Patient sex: F
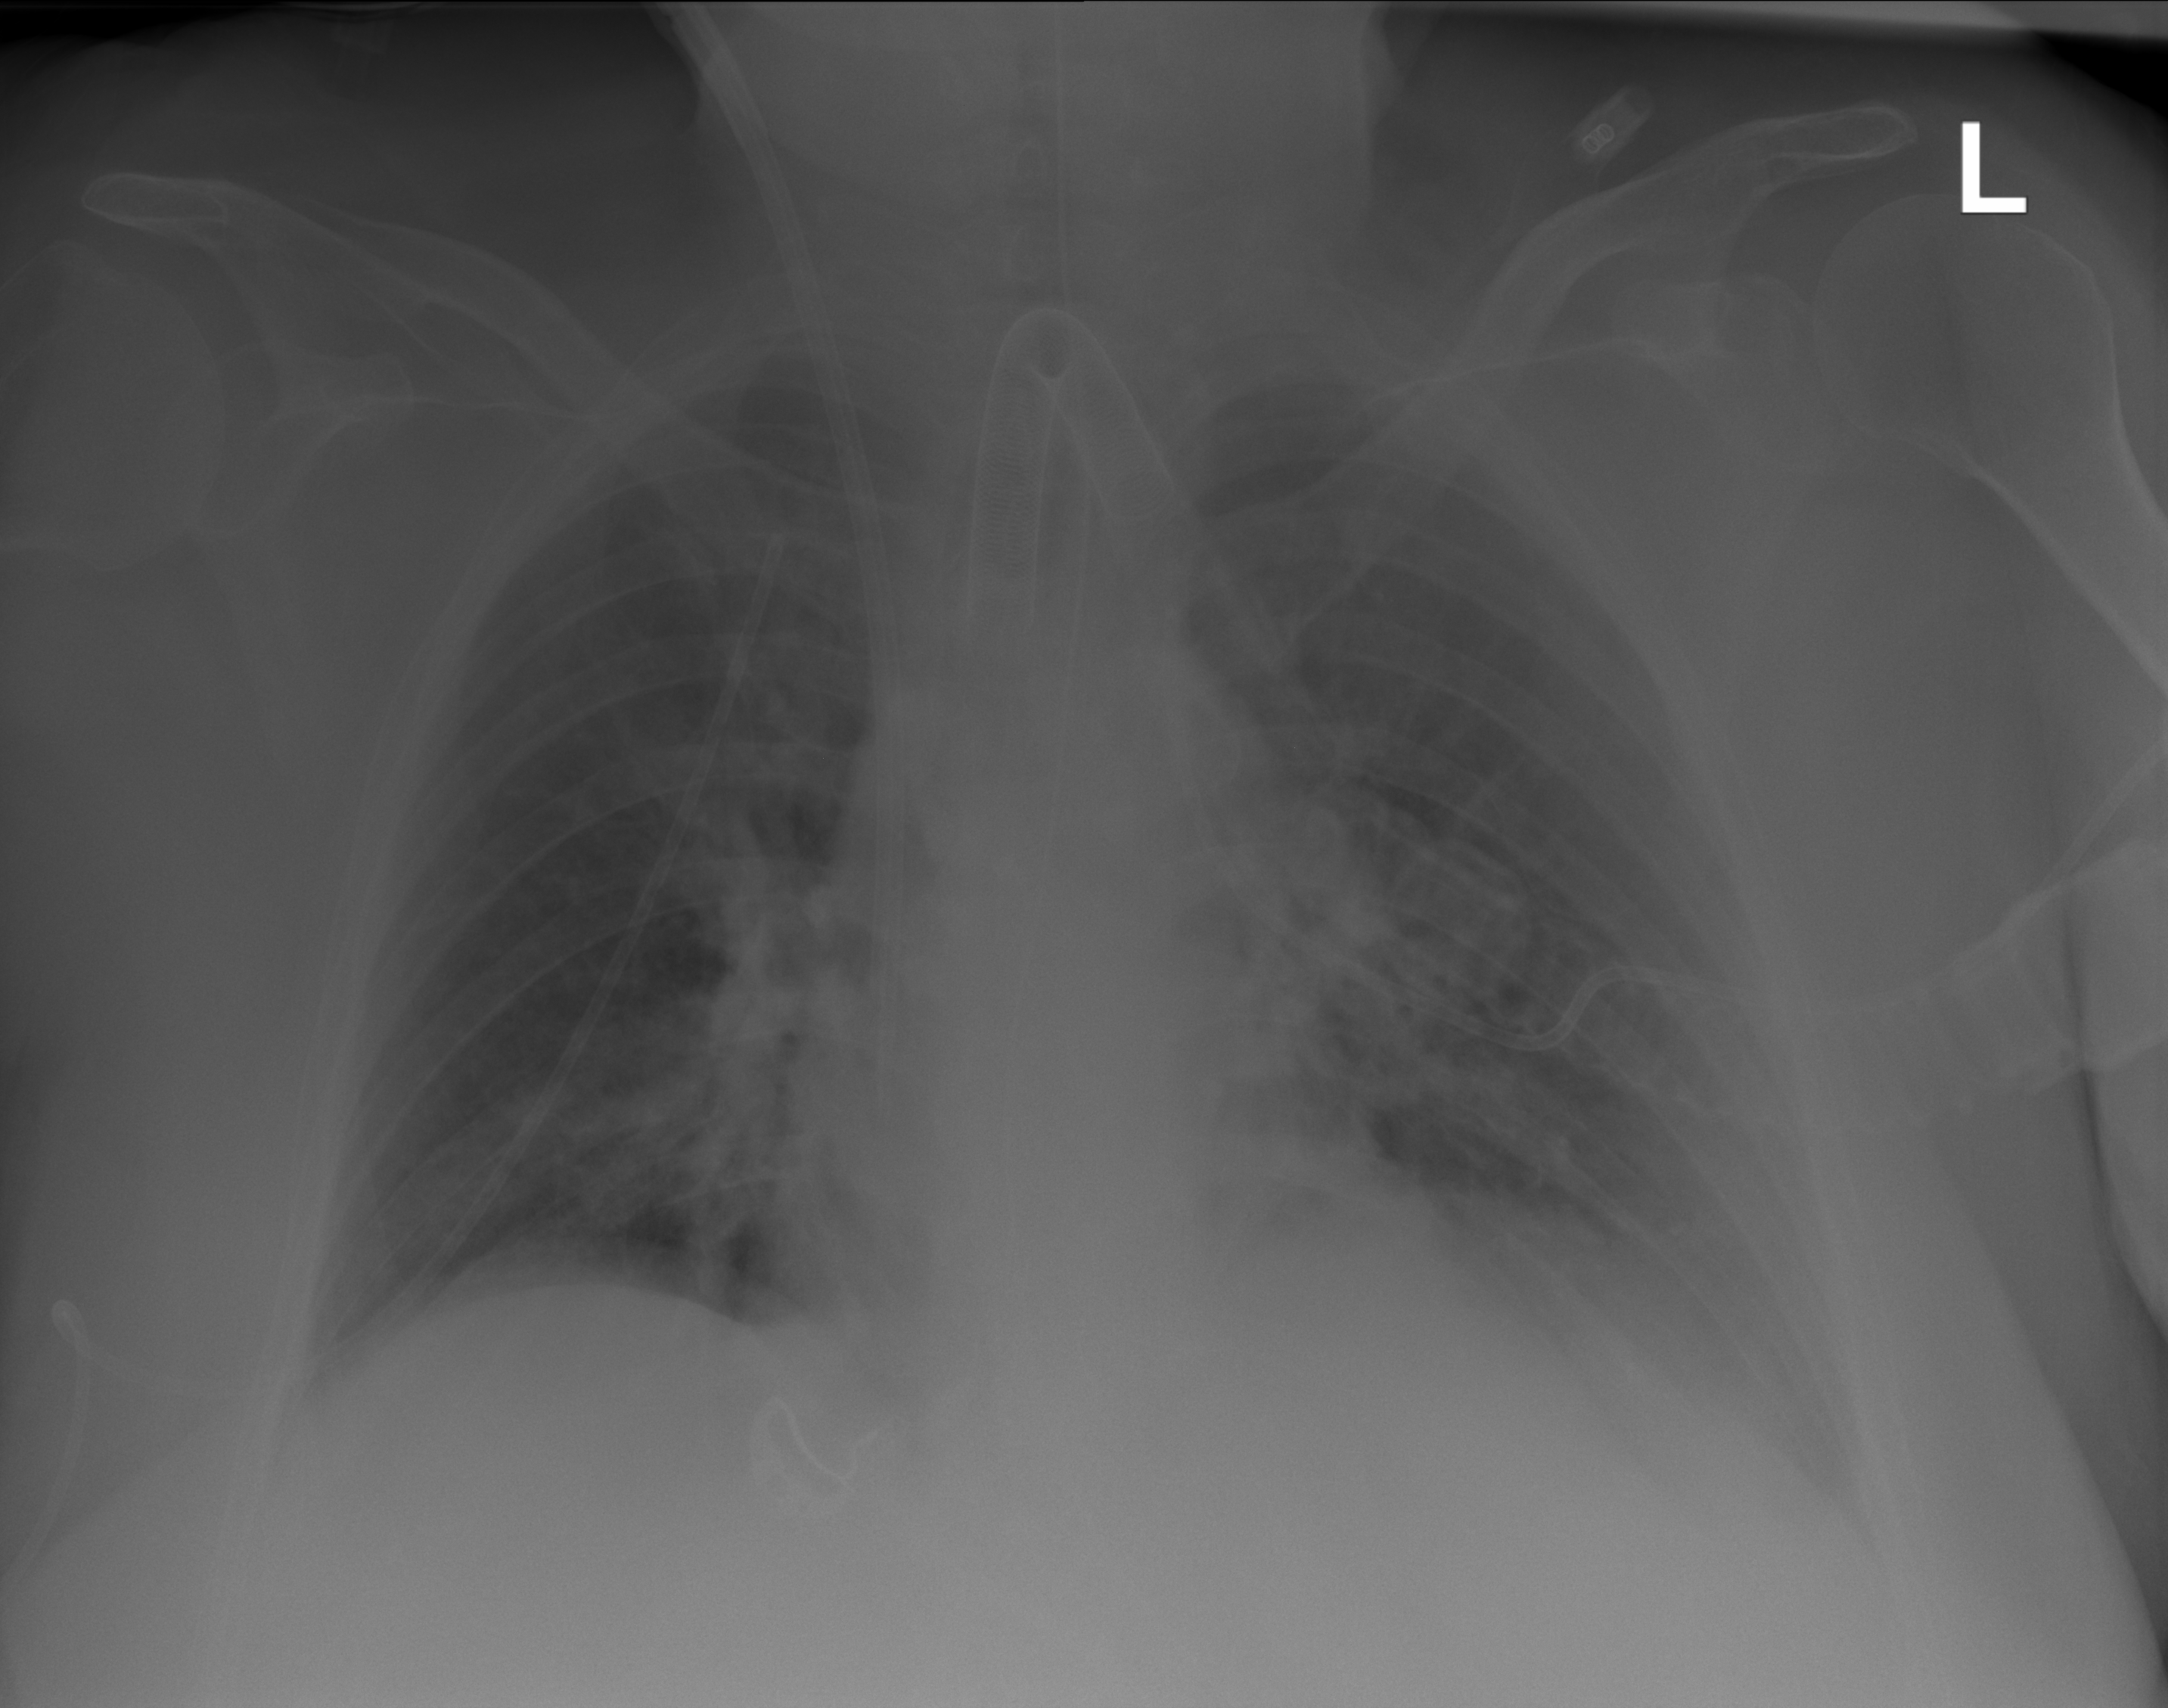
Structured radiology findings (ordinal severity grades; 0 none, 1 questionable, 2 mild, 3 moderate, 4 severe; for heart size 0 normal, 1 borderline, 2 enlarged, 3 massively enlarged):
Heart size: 1
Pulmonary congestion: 2
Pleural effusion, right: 0
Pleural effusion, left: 2
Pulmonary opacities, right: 0
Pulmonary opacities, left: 2
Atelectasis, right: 0
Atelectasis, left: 2